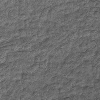
Atmospheric dust classification: not_dusty